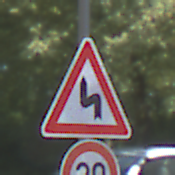
Verkehrszeichen: DoppelkurveZunaechstLinks
Zusatzzeichen unten: Geschwindigkeit30
Umgebung: Outdoor, RoadRail
Tageszeit: Midday
Wetter: Clear
Licht: Natural
Jahreszeit: NotSpecified
Kontrast: HighContrast